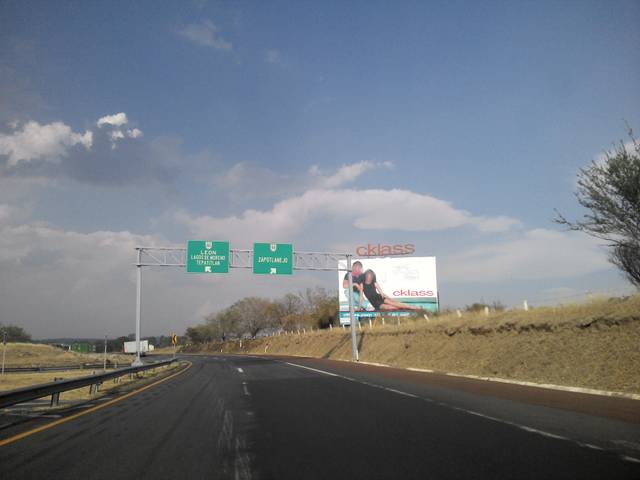
Region: Mexico
Coordinates: 20.612, -103.102